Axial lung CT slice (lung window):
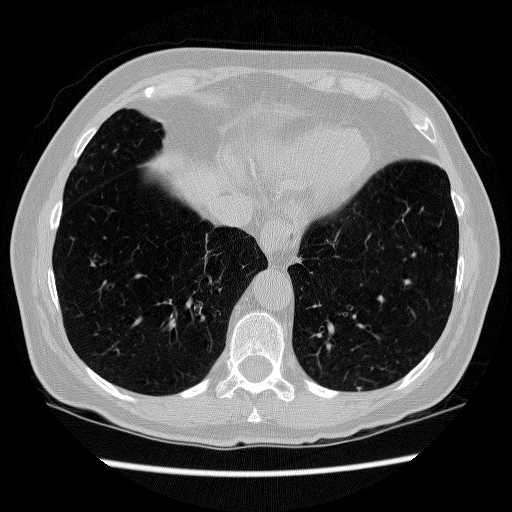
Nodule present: no